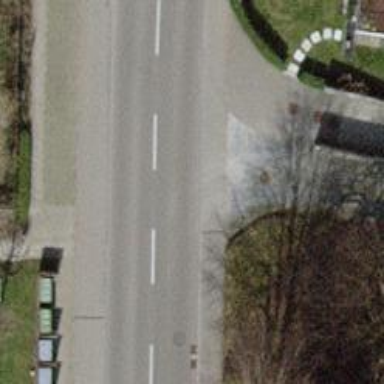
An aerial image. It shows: Asphalt sidewalk along the footway.